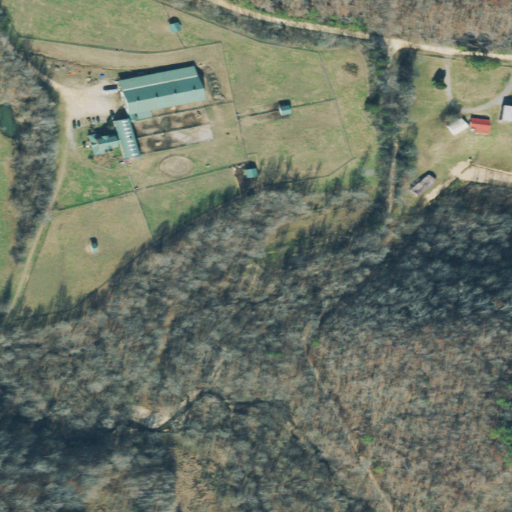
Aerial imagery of valley in Tennessee named Tinsley Hollow containing deciduous forest, grassland, open development, pasture, woody wetlands, mixed forest, medium intensity development, and low intensity development